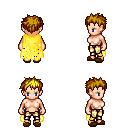
a pixel art fantasy rpg character, female body template, human, light skin, yellow tattered cape, gold greaves, blonde bedhead hairstyle, brown slippers, four views (front, back, left, right), 2x2 character sprite sheet, small pixel art, hard edges, no anti-aliasing